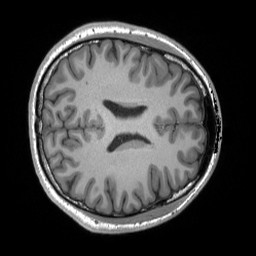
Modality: T1w
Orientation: axial
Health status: ill
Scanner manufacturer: siemens
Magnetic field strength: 3 T
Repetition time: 2.3 s
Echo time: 0.00243 s